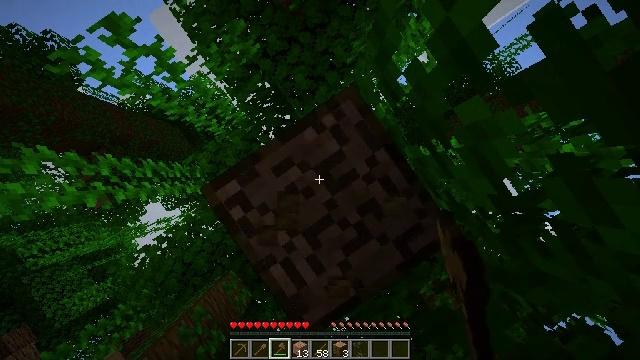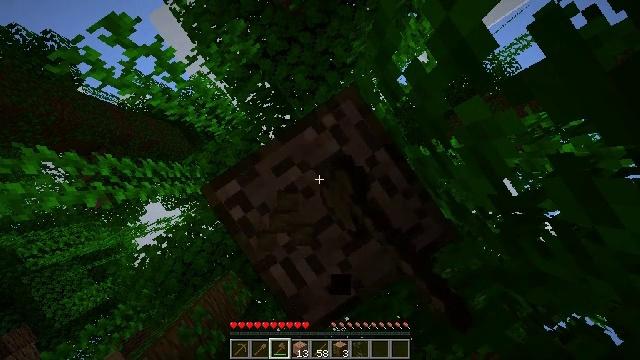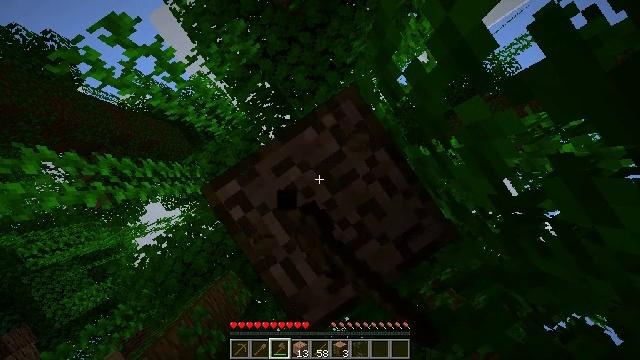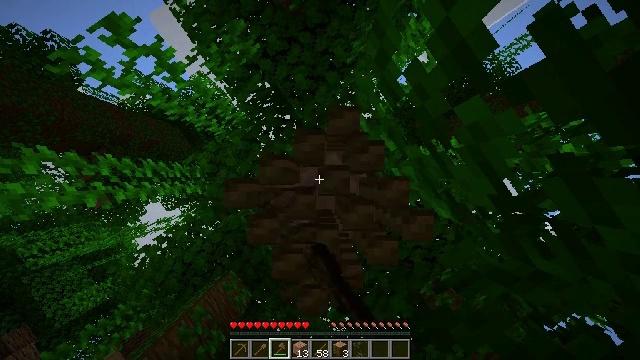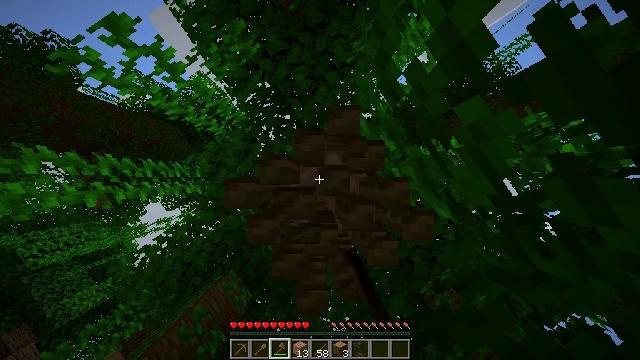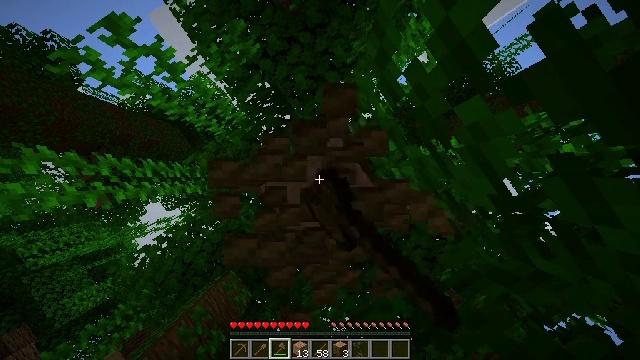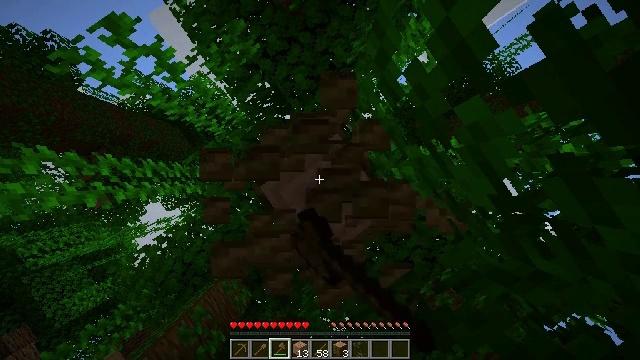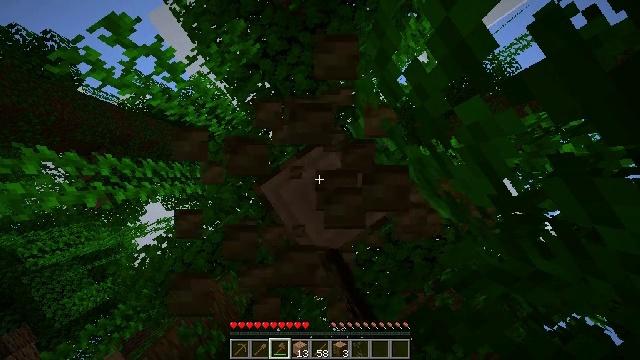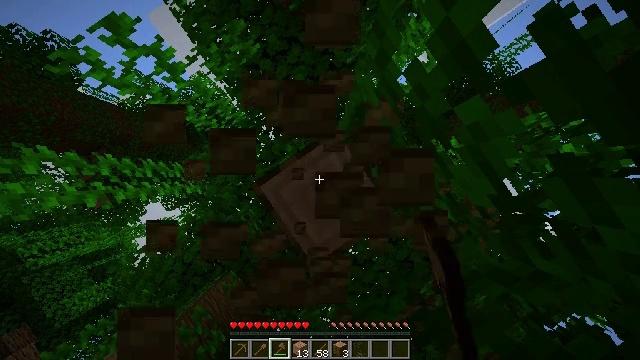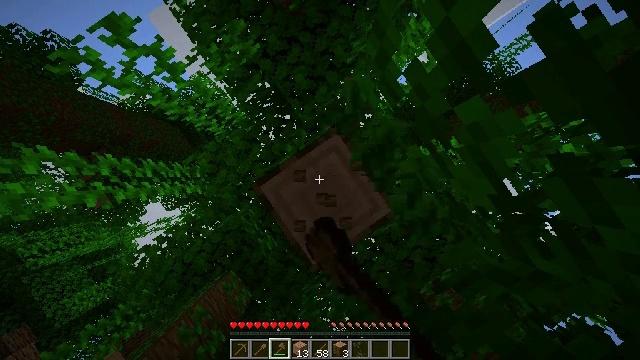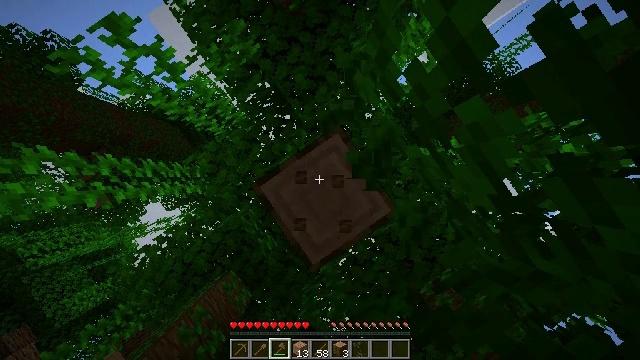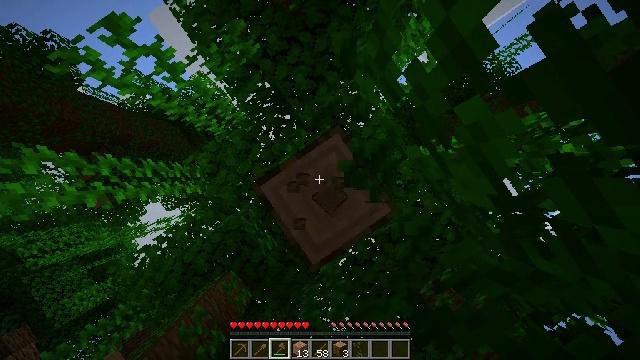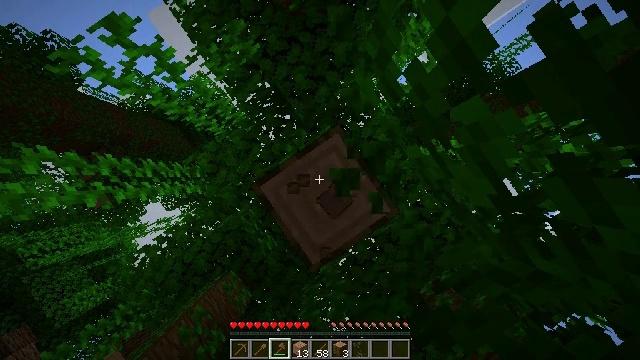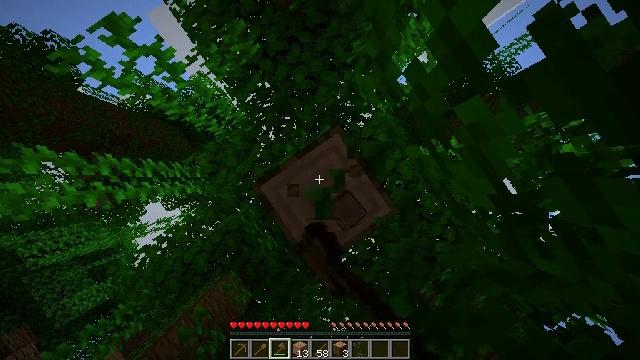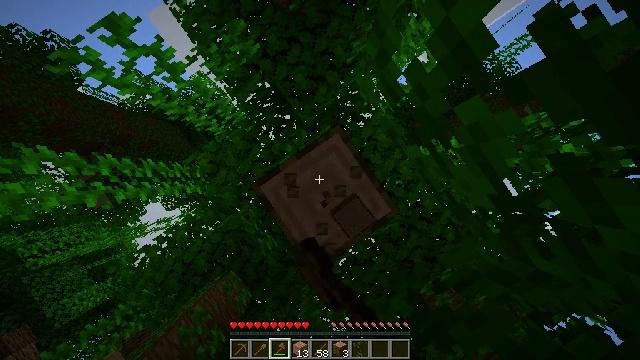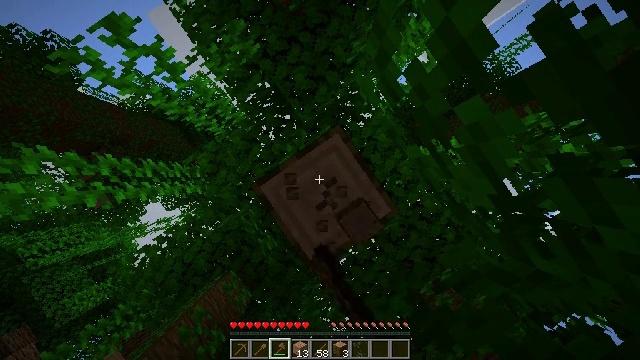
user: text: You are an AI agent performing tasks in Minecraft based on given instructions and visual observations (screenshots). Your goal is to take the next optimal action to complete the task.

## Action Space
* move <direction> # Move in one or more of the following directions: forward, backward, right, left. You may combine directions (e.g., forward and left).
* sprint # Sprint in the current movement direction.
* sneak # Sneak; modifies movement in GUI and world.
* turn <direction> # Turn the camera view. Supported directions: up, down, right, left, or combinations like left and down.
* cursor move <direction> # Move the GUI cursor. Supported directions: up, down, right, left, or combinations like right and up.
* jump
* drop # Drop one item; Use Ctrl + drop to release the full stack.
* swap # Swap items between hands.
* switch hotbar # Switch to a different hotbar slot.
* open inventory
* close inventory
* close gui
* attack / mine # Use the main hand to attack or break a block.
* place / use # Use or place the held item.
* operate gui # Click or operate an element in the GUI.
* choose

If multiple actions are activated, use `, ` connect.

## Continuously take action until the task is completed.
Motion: motion action
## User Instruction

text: Chop down a jungle log from the jungle tree.
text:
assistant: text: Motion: attack / mine
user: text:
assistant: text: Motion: attack / mine
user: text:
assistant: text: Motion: attack / mine
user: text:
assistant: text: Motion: attack / mine
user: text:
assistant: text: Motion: attack / mine
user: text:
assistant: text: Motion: attack / mine
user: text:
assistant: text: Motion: attack / mine
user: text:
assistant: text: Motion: attack / mine
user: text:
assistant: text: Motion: attack / mine
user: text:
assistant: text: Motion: attack / mine
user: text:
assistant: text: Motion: attack / mine
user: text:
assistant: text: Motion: attack / mine
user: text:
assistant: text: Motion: attack / mine
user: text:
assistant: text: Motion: attack / mine
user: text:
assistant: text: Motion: attack / mine
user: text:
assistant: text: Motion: attack / mine
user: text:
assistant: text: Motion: attack / mine
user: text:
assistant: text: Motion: attack / mine
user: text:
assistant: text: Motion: attack / mine
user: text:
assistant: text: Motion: attack / mine
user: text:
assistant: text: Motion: attack / mine
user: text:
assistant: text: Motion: attack / mine
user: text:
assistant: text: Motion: attack / mine
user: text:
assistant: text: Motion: attack / mine
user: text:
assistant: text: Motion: attack / mine
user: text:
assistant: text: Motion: attack / mine
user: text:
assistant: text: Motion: attack / mine
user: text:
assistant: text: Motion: attack / mine
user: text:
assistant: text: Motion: attack / mine
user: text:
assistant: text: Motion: attack / mine